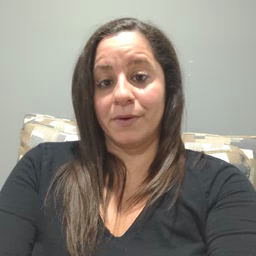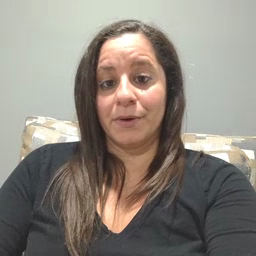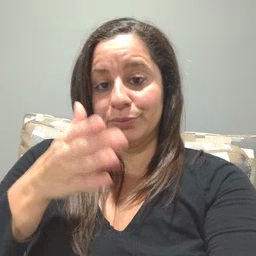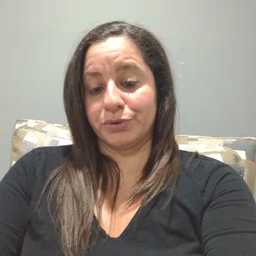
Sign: person